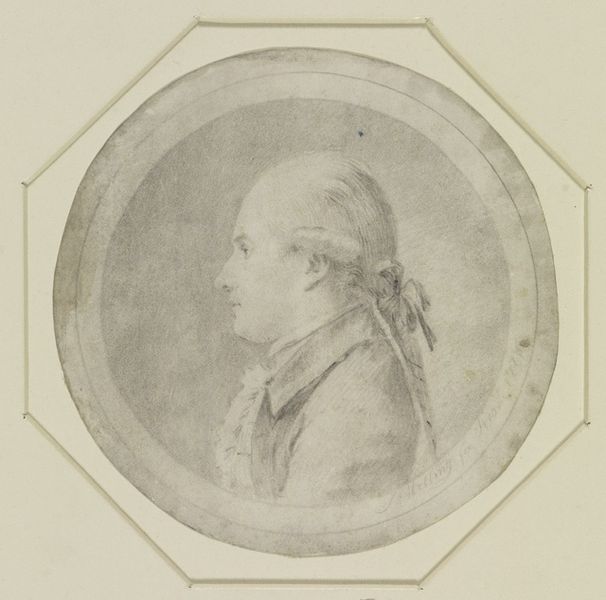
Titel: Herrenbildnis, rund
Künstler: Josef Melling
Standort: Karlsruhe
Institution: Staatliche Kunsthalle Karlsruhe
Schlagwörter: feder, kopf, mann, schatten, weiß, frankreich, frisur, grau, haar, hell, hintergrund, holz, kreide, mund, nase, ohr, profil, schwarz, skizze, stirn, zeichnung, blick, tuch, rock, schleife, alt, anzug, hemd, jacke, jung, arm, augen, band, barock, blass, bluse, gesicht, kragen, mensch, rahmen, spitze, teller, bild, bildnis, hals, herr, portrait, porträt, signatur, bach, auge, gewand, haare, halbfigur, lange haare, mantel, adel, klassizismus, musiker, augenbrauen, bruststück, kinn, lippen, locke, locken, ohren, puder, renaissance, schulter, kreis, oval, rund, rundbild, tondo, oktagon, perücke, schrift, seitlich, papier, rahmung, ansicht, studie, farbe, grafik, graphik, schattierung, rind, vergilbt, silhouette, haarband, rand, frack, einfach, zopf, ernst, glatze, halstuch, seitenansicht, thomas, glatt, edel, junge, rüschen, augenbraue, jacket, spitzweg, tusche, eckig, medaillon, kohle, form, schlicht, druck, schwarz weiss, schraffur, radierung, stich, portait, seite, text, beschriftung, schiller, schraffiert, bleistift, schritt, kachel, entwurf, krause, gravur, braue, bleistiftzeichnung, photo, ecken, geometrisch, schwarz weis, medallion, portät, geflochten, antik, wrack, krage, 8eck, uneben, porträ, goethe, bänder, emblem, klassik, miniatur, format, zwichnung, ohre, acht, oktogon, achteck, achteckig, graf, sechseck, klassisch, münze, pferdeschwanz, sschatten, jahrhundert, perrücke, schwaz, zeichung, jabot, mozart, blei, barrock, rondo, grua, haarlocke, silberstift, mozartzopf, haarzopf, bartlos, weißes haar, vignette, gemme, kagen, oktaeder, hexagon, langes haar, götte, haltuch, gau, opf, bilsnis, schillerlocke, zusammengebunden, portriat, friedrich ii, seitenportrait, mörike, montesquieu, profiel, 1800, 17. jahrhundert, f, perkücke, nase feder, pprofil, septagon, perücke#, jo, oh, achteckrahmen, haarschwanz, motzart, schwantz, sspitze, 8 eckige rahmung, zopfe, rund weiß mann seitenansicht, protr, #schleife, schluefe, gemahlt, oktogramm, leibniz, zopf frisur, steffens, person, romantiki, profgil